Field crop: tomato
Growth stage: 2
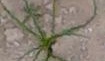
Species: cyperus